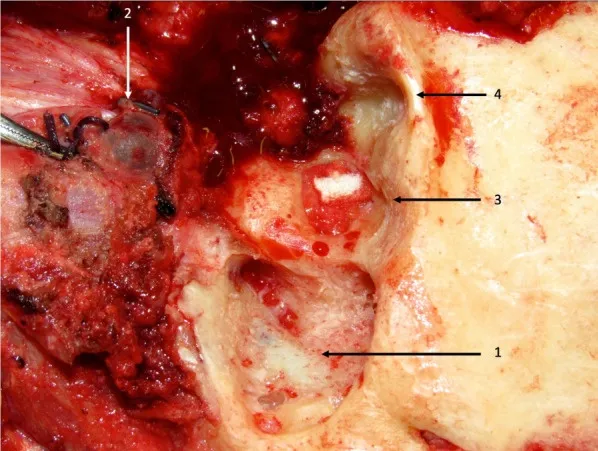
An example of intraoperative view of left cortical mastoidectomy showing sigmoid sinus (1). The patient is positioned supine with head turned to right. The patient is undergoing left lateral temporal bone resection, total parotidectomy, mandible resection, left neck dissection and reconstruction for malignancy. The left internal jugular vein has been ligated in the upper neck (2). The external auditory canal has been excised along with removal of the tympanic membrane and middle ear contents followed by obliteration of the middle ear with fat and gel foam (3). The glenoid or mandibular fossa can be seen clearly (4).
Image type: medical_photograph (other_medical_photograph)